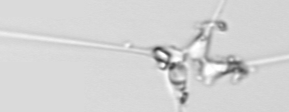
Label: Asterionellopsis_glacialis